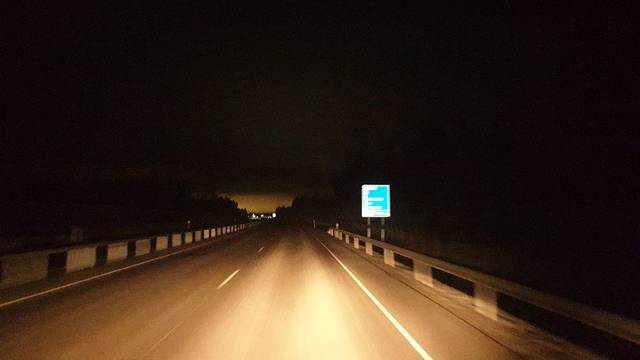
Region: Finland
Coordinates: 61.742, 27.447